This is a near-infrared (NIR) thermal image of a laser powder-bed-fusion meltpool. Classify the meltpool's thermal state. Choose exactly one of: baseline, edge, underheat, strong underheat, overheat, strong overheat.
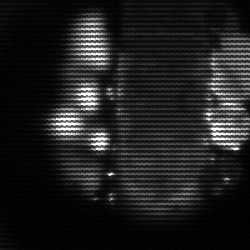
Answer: strong underheat